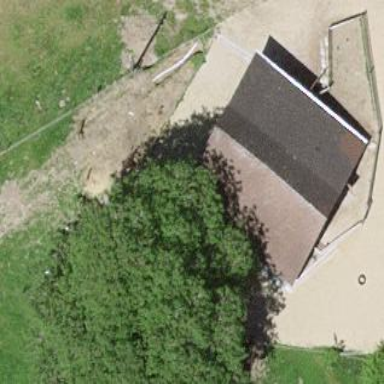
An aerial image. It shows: Barn.